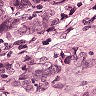
Metastatic tissue present: yes